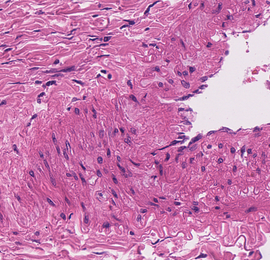
Tumor epithelial tissue: no
Tumor-associated stroma tissue: yes
Normal tissue: no